Question: I'm trying to add a number to the beginning of each row whenever the user enters a newline. I'd like the numbers to go in order (like in an ordered list), but with my current code, if the user does not add a new line at the end but instead adds the line in the middle of the 'UITextView', it will continue counting from where it left off at the bottom -- meaning that the 'NSUInteger' I made increments and doesn't take into account that the user did not make the new line at the end.
'''
- (BOOL)textView:(UITextView *)textView shouldChangeTextInRange:(NSRange)range replacementText:(NSString *)text
{
if ([text isEqualToString:@"
"])
{
numbered ++;
NSString *string = [NSString stringWithFormat:@"
%lu ", (unsigned long)numbered];
[self insertXEveryNewLine:range :textView :string];
return NO;
}
return YES;
}
- (BOOL)insertXEveryNewLine:(NSRange)place :(UITextView *)View :(NSString *)something
{
NSRange cursor = NSMakeRange(place.location + 3, 0);
NSMutableString *mutableT = [NSMutableString stringWithString:View.text];
[mutableT insertString:something atIndex:place.location];
[View setText:mutableT];
return NO;
}
'''
The code I just posted adds a numbered list which increases by 1 every new line. Now, if you try adding a new line in the middle, not at the end, it will increase by 1 from the last line number, it won't increase from the previous line number. For example, if the user adds 6 lines to the 'UITextView', then the user goes to line #3 and adds a new line, it will display #7 after line #3, because every time the user makes a new line 'numbered' gets increased by 1.

When the user adds a new line after line 1, I want all lines to update. Hope this is clearer.
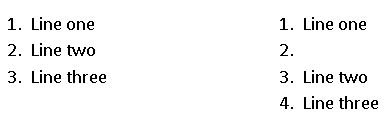
Answer: This scenario is actually more logistically complicated than I'd anticipated because dynamically creating a numbered list upon user entry, requires a code that handles many various scenarios relating to deletion, insertions, cursor position, etc. But at the heart of my answer, this code basically works by separating the text view string into "line" components separated by "
", removes the current trailing numbers from each line, re-adds the appropriate numbers in order, then recombines the string to go back into the text view.
'''
- (BOOL)textView:(UITextView *)textView shouldChangeTextInRange:(NSRange)range replacementText:(NSString *)text
{
// Add "1" when the user starts typing into the text field
if (range.location == 0 && textView.text.length == 0) {
// If the user simply presses enter, ignore the newline
// entry, but add "1" to the start of the line.
if ([text isEqualToString:@"
"]) {
[textView setText:@"1 "];
NSRange cursor = NSMakeRange(range.location + 3, 0);
textView.selectedRange = cursor;
return NO;
}
// In all other scenarios, append the replacement text.
else {
[textView setText:[NSString stringWithFormat:@"1 %@", text]];
}
}
// goBackOneLine is a Boolean to indicate whether the cursor
// should go back 1 line; set to YES in the case that the
// user has deleted the number at the start of the line
bool goBackOneLine = NO;
// Get a string representation of the current line number
// in order to calculate cursor placement based on the
// character count of the number
NSString *stringPrecedingReplacement = [textView.text substringToIndex:range.location];
NSString *currentLine = [NSString stringWithFormat:@"%lu", [stringPrecedingReplacement componentsSeparatedByString:@"
"].count + 1];
// If the replacement string either contains a new line
// character or is a backspace, proceed with the following
// block...
if ([text rangeOfString:@"
"].location != NSNotFound || range.length == 1) {
// Combine the new text with the old
NSString *combinedText = [textView.text stringByReplacingCharactersInRange:range withString:text];
// Seperate the combinedText into lines
NSMutableArray *lines = [[combinedText componentsSeparatedByString:@"
"] mutableCopy];
// To handle the backspace condition
if (range.length == 1) {
// If the user deletes the number at the beginning of the line,
// also delete the newline character proceeding it
// Check to see if the user's deleting a number and
// if so, keep moving backwards digit by digit to see if the
// string's preceeded by a newline too.
if ([textView.text characterAtIndex:range.location] >= '0' && [textView.text characterAtIndex:range.location] <= '9') {
NSUInteger index = 1;
char c = [textView.text characterAtIndex:range.location];
while (c >= '0' && c <= '9') {
c = [textView.text characterAtIndex:range.location - index];
// If a newline is found directly preceding
// the number, delete the number and move back
// to the preceding line.
if (c == '
') {
combinedText = [textView.text stringByReplacingCharactersInRange:NSMakeRange(range.location - index, range.length + index) withString:text];
lines = [[combinedText componentsSeparatedByString:@"
"] mutableCopy];
// Set this variable so the cursor knows to back
// up one line
goBackOneLine = YES;
break;
}
index ++;
}
}
// If the user attempts to delete the number 1
// on the first line...
if (range.location == 1) {
NSString *firstRow = [lines objectAtIndex:0];
// If there's text left in the current row, don't
// remove the number 1
if (firstRow.length > 3) {
return NO;
}
// Else if there's no text left in text view other than
// the 1, don't let the user delete it
else if (lines.count == 1) {
return NO;
}
// Else if there's no text in the first row, but there's text
// in the next, move the next row up
else if (lines.count > 1) {
[lines removeObjectAtIndex:0];
}
}
}
// Using a loop, remove the numbers at the start of the lines
// and store the new strings in the linesWithoutLeadingNumbers array
NSMutableArray *linesWithoutLeadingNumbers = [[NSMutableArray alloc] init];
// Go through each line
for (NSString *string in lines) {
// Use the following string to make updates
NSString *stringWithoutLeadingNumbers = [string copy];
// Go through each character
for (int i = 0; i < (int)string.length ; i++) {
char c = [string characterAtIndex:i];
// If the character's a number, remove it
if (c >= '0' && c <= '9') {
stringWithoutLeadingNumbers = [stringWithoutLeadingNumbers stringByReplacingCharactersInRange:NSMakeRange(0, 1) withString:@""];
} else {
// And break from the for loop since the number
// and subsequent space have been removed
break;
}
}
// Remove the white space before and after the string to
// clean it up a bit
stringWithoutLeadingNumbers = [stringWithoutLeadingNumbers stringByTrimmingCharactersInSet:[NSCharacterSet whitespaceCharacterSet]];
[linesWithoutLeadingNumbers addObject:stringWithoutLeadingNumbers];
}
// Using a loop, add the numbers to the start of the lines
NSMutableArray *linesWithUpdatedNumbers = [[NSMutableArray alloc] init];
for (int i = 0 ; i < linesWithoutLeadingNumbers.count ; i ++) {
NSString *updatedString = [linesWithoutLeadingNumbers objectAtIndex:i];
NSString *lineNumberString = [NSString stringWithFormat:@"%d ", i + 1];
updatedString = [lineNumberString stringByAppendingString:updatedString];
[linesWithUpdatedNumbers addObject:updatedString];
}
// Then combine the array back into a string by re-adding the
// new lines
NSString *combinedString = @"";
for (int i = 0 ; i < linesWithUpdatedNumbers.count ; i ++) {
combinedString = [combinedString stringByAppendingString:[linesWithUpdatedNumbers objectAtIndex:i]];
if (i < linesWithUpdatedNumbers.count - 1) {
combinedString = [combinedString stringByAppendingString:@"
"];
}
}
// Set the cursor appropriately.
NSRange cursor;
if ([text isEqualToString:@"
"]) {
cursor = NSMakeRange(range.location + currentLine.length + 2, 0);
} else if (goBackOneLine) {
cursor = NSMakeRange(range.location - 1, 0);
} else {
cursor = NSMakeRange(range.location, 0);
}
textView.selectedRange = cursor;
// And update the text view
[textView setText:combinedString];
return NO;
}
return YES;
}
'''